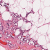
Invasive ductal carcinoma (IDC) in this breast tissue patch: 0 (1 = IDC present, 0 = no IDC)